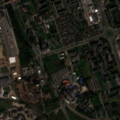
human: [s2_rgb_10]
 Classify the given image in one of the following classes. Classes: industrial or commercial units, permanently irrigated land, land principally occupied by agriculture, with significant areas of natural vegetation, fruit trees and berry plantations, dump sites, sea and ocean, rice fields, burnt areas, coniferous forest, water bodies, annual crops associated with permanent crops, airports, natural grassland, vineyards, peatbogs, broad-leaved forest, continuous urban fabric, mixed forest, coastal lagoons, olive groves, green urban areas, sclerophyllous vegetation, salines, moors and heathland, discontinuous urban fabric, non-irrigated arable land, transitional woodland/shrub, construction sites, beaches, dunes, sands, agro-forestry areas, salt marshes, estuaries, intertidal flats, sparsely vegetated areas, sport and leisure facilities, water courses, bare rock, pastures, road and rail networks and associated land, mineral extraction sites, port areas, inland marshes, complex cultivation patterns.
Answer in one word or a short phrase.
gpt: discontinuous urban fabric, industrial or commercial units, port areas, construction sites